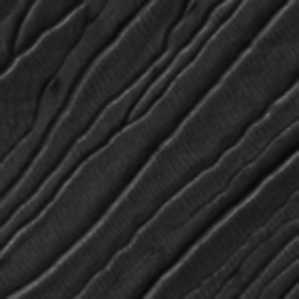
Label: frost